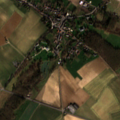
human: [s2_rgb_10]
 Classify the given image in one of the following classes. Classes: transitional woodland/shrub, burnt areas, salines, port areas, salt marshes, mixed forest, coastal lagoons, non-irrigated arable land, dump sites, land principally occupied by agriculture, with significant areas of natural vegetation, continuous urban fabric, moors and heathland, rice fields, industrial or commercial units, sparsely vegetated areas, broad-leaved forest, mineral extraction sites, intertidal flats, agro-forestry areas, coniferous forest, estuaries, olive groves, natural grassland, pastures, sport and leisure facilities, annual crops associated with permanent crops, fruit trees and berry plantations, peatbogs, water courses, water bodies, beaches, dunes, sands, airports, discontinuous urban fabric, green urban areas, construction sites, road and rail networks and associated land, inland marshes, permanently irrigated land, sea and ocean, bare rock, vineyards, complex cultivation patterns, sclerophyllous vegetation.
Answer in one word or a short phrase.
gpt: discontinuous urban fabric, sport and leisure facilities, non-irrigated arable land, pastures, complex cultivation patterns